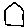
Label: house